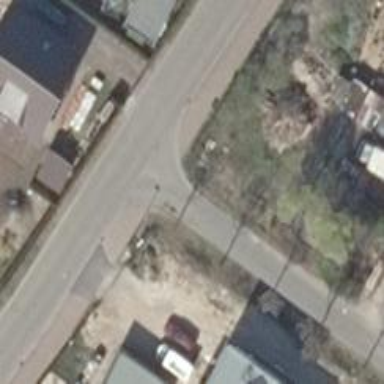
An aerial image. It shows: Unmarked crossing on the road.